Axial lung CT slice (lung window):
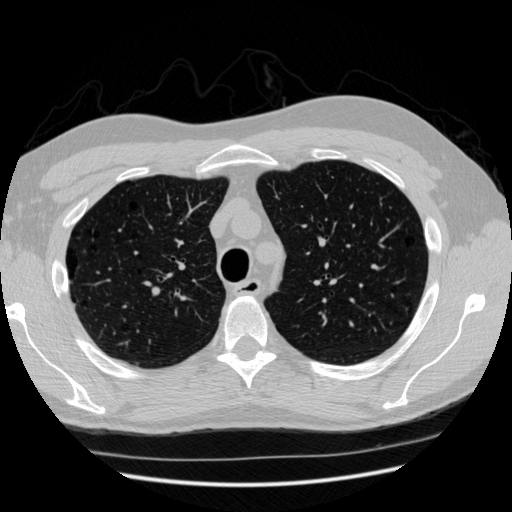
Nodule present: no